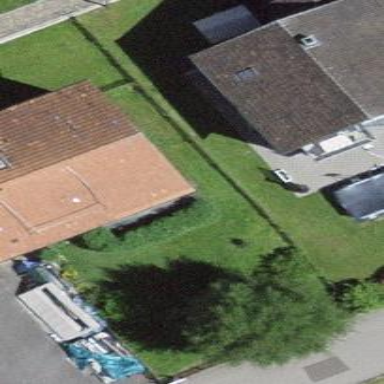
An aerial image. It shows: Residential building.